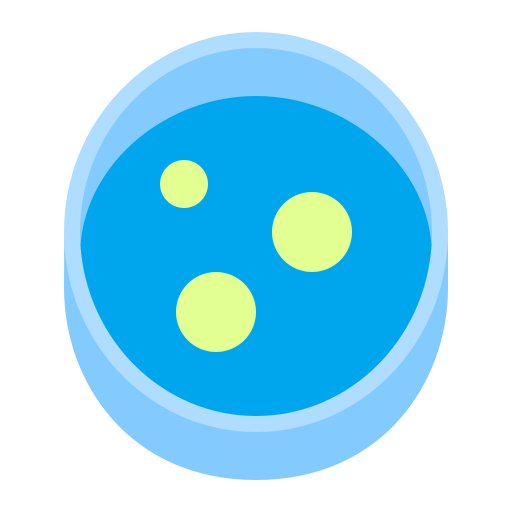
petri dish flat